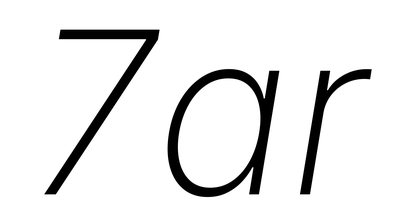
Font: Inter-Italic_ExtraLight_Italic